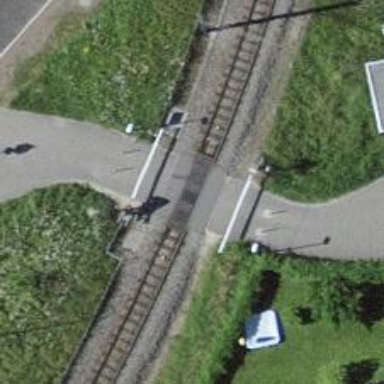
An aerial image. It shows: Railway crossing.